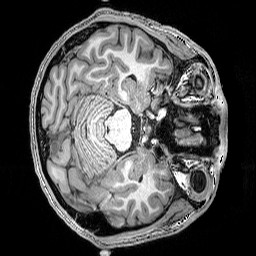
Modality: T1w
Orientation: axial
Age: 20
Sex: male